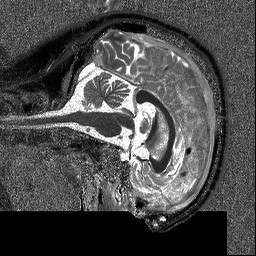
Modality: T1map
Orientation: sagittal
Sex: male